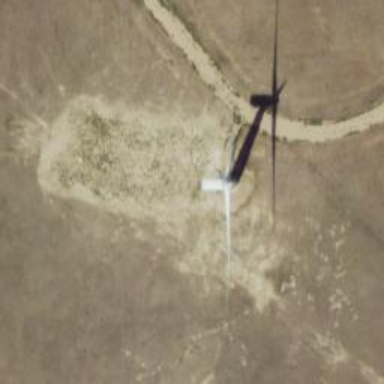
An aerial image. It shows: Wind generator using horizontal axis wind turbines.